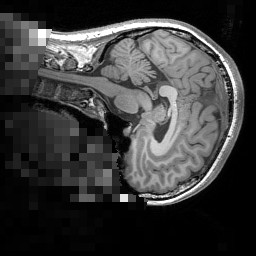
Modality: T1w
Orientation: sagittal
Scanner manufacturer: siemens
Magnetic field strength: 3 T
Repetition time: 1.5 s
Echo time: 0.00291 s